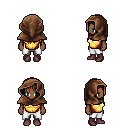
a pixel art fantasy rpg character, female body template, human, dark skin, gold chest armor, white pants, blonde unkempt hairstyle, cloth hood, maroon shoes, four views (front, back, left, right), 2x2 character sprite sheet, small pixel art, hard edges, no anti-aliasing